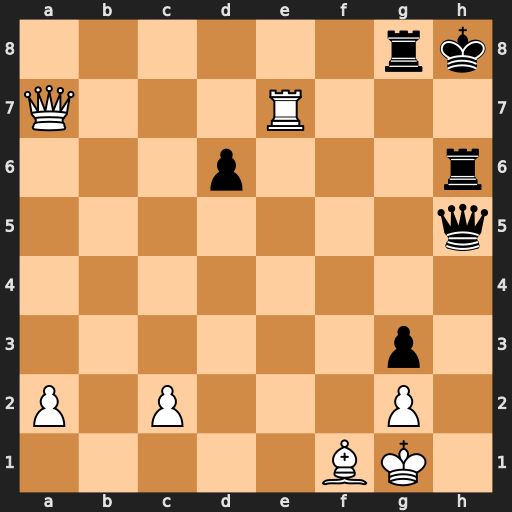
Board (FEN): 6rk/Q3R3/3p3r/7q/8/6p1/P1P3P1/5BK1
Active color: w
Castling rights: -
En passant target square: -
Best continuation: Qd4+ Qe5 Rxe5